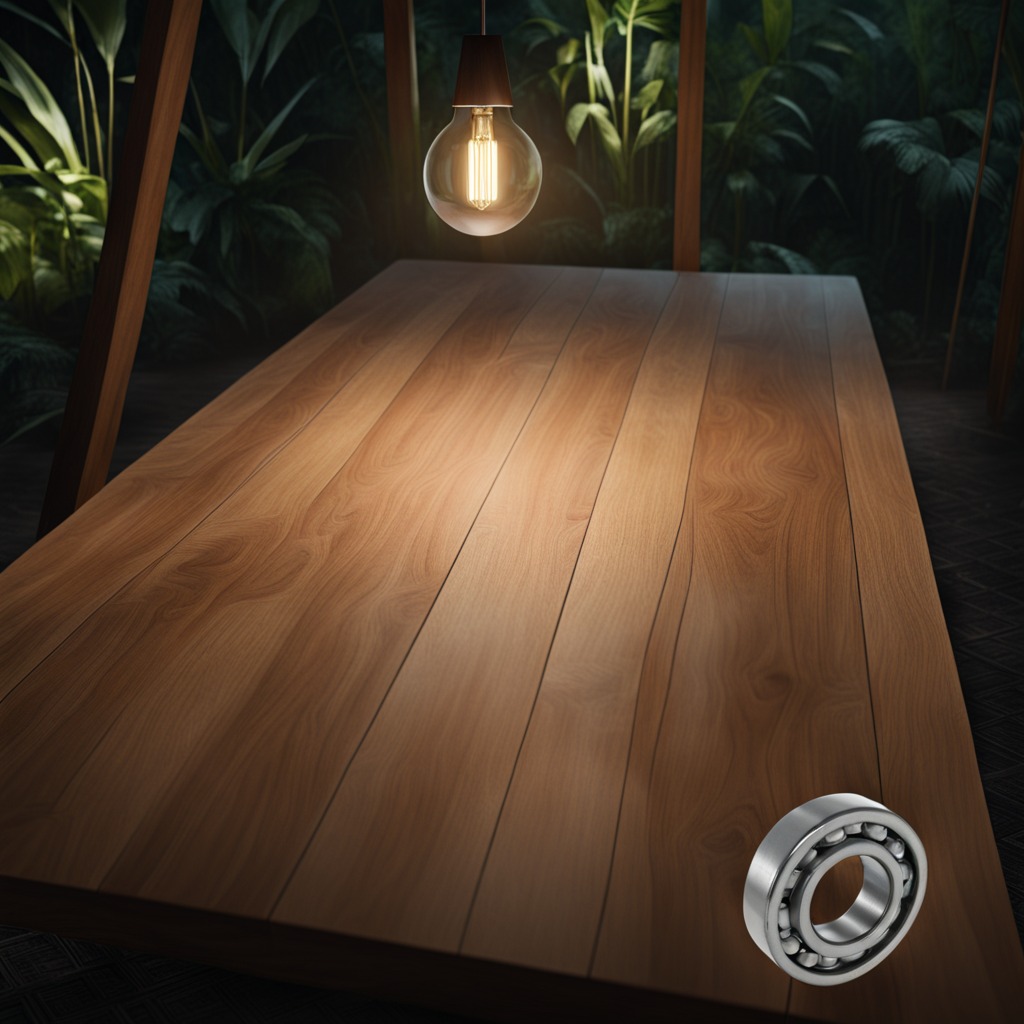
A metal ball bearing is lying on the wooden table.